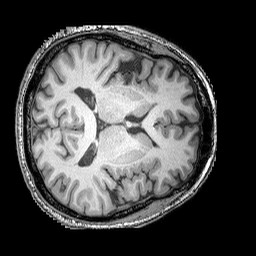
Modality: T1w
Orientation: axial
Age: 58
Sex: male
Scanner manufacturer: siemens
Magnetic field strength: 3 T
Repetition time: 2.25 s
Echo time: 0.00411 s